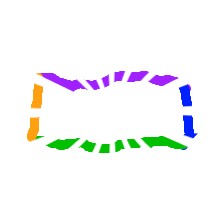
Shape: rectangle